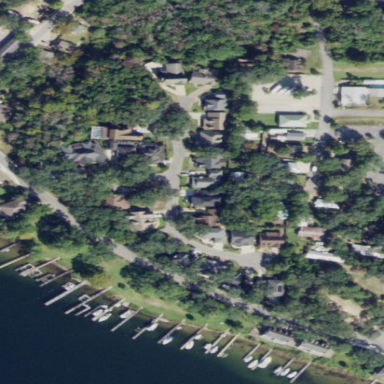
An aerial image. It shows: This residential area consists of single-family homes.